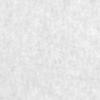
Label: no_change